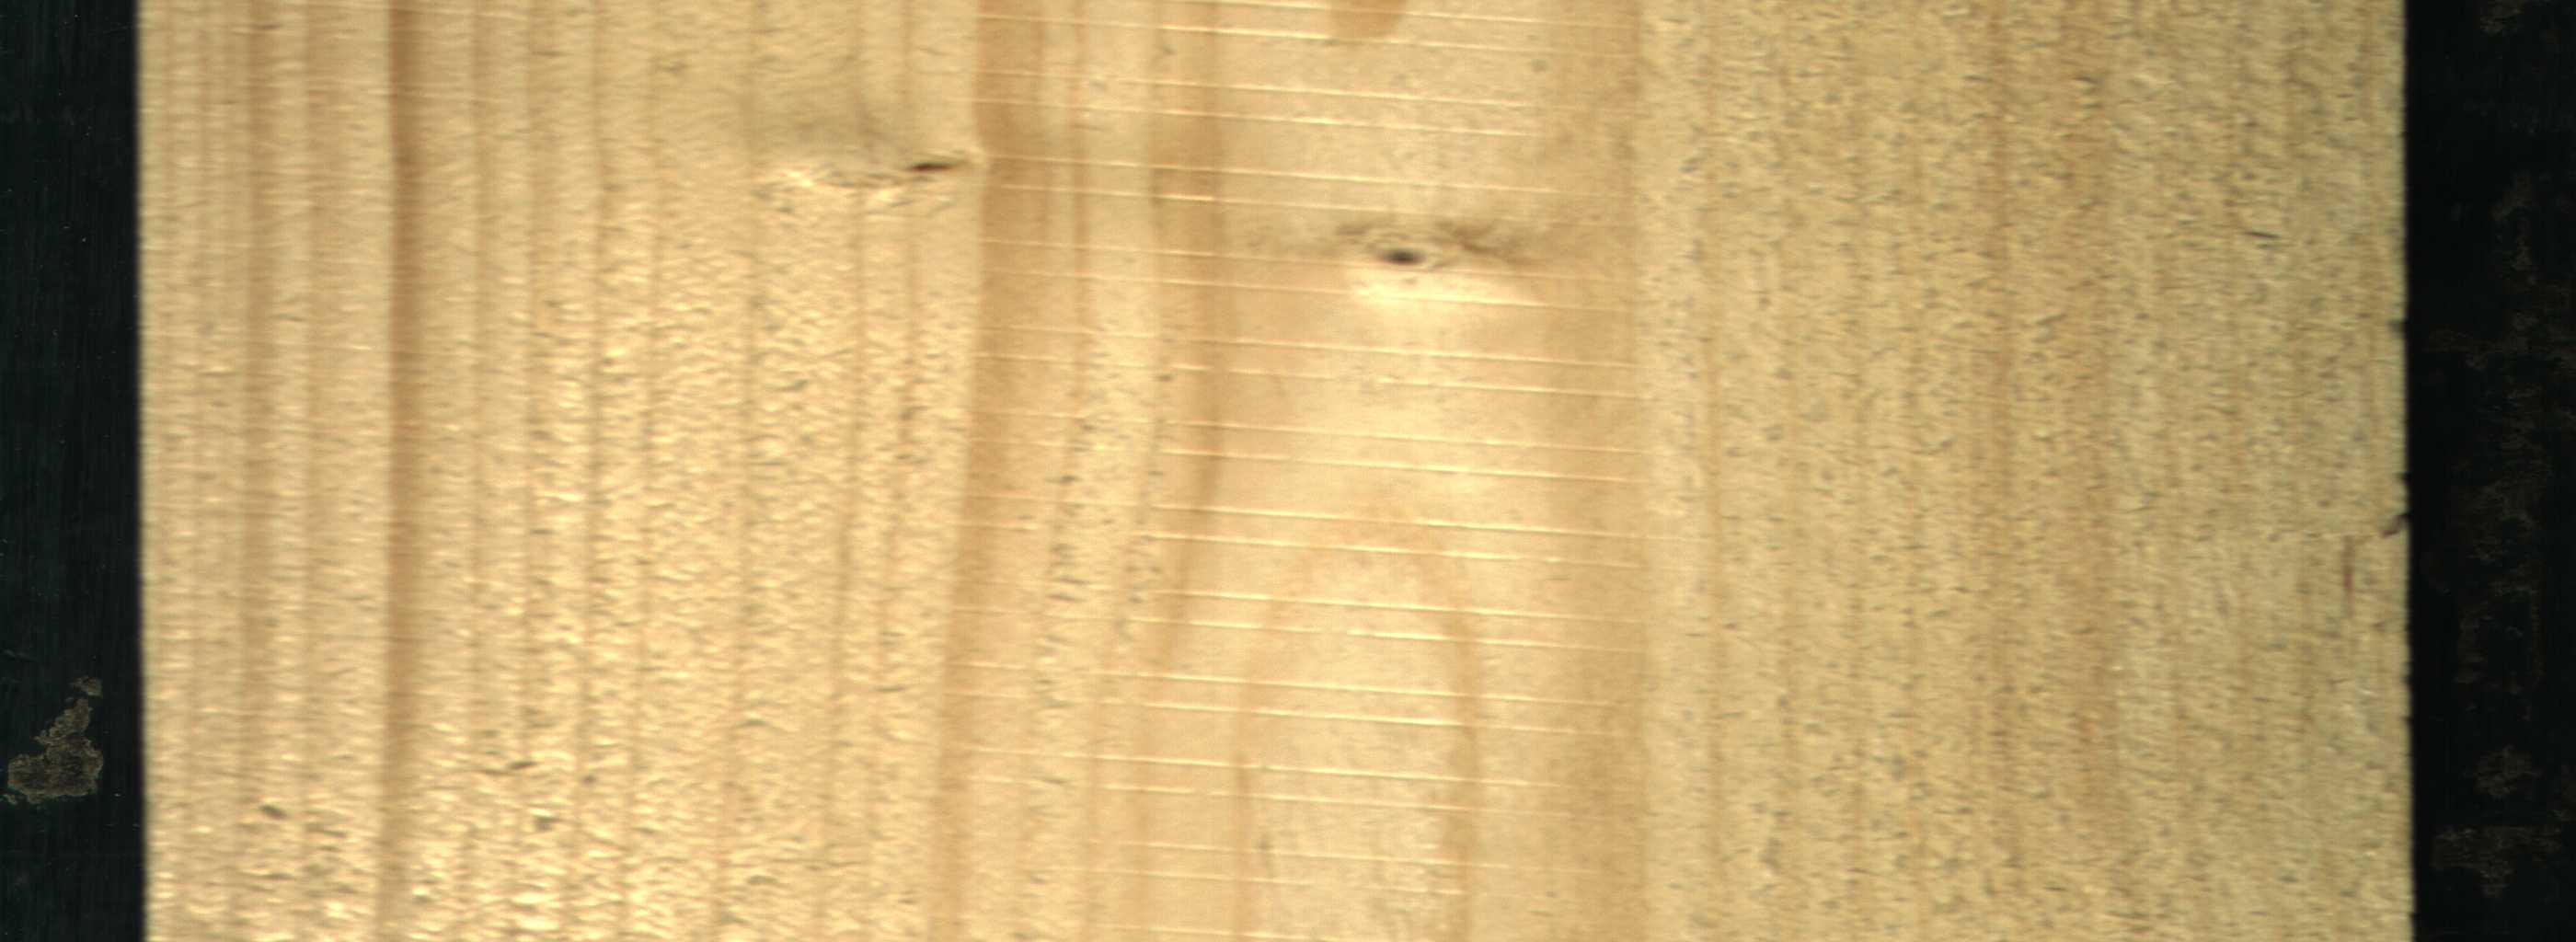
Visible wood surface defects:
Live_Knot